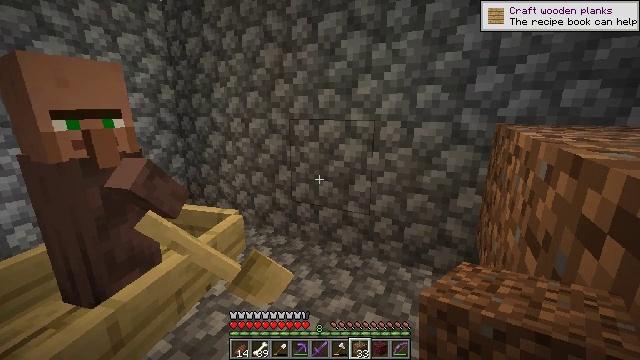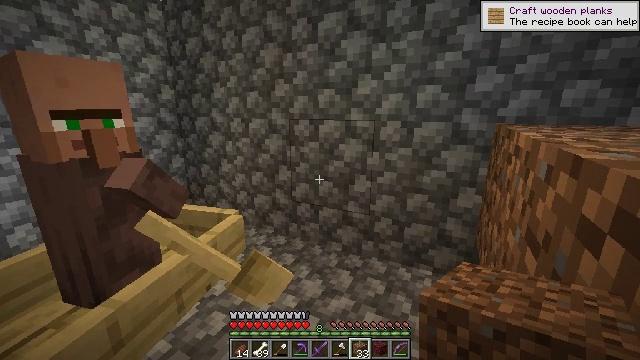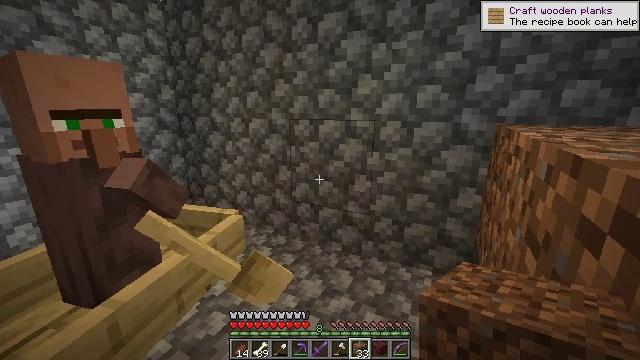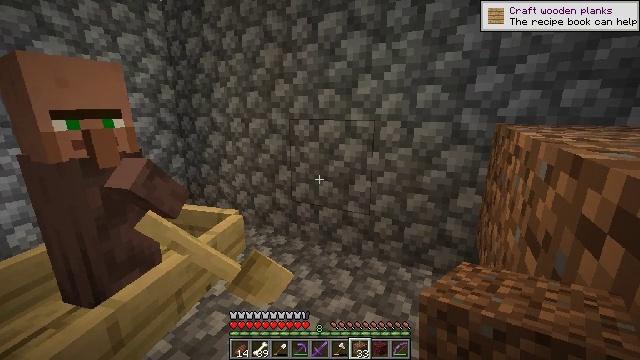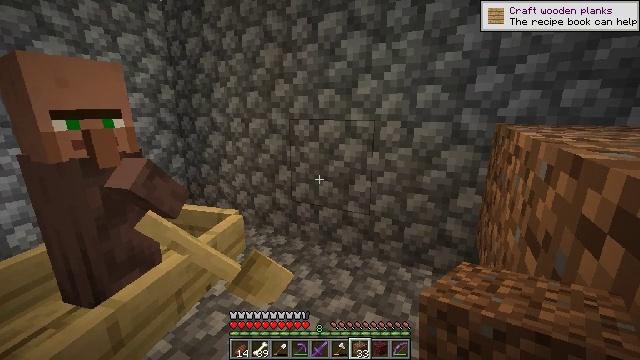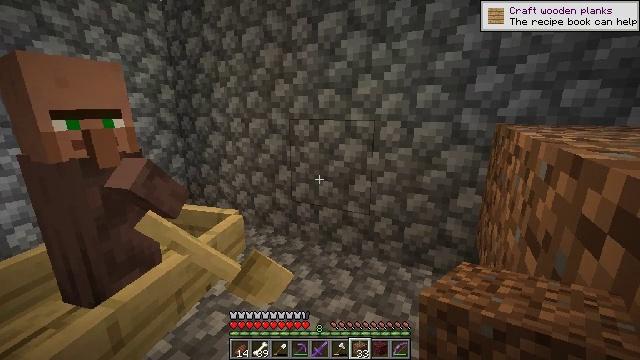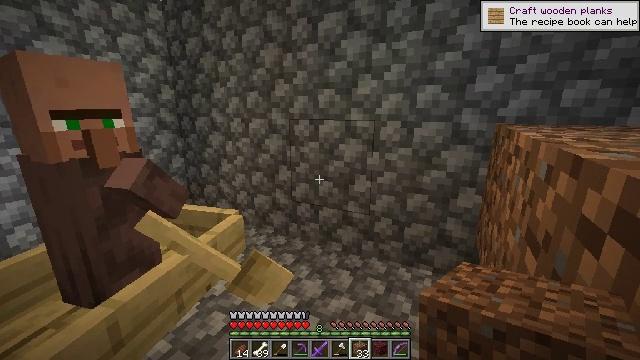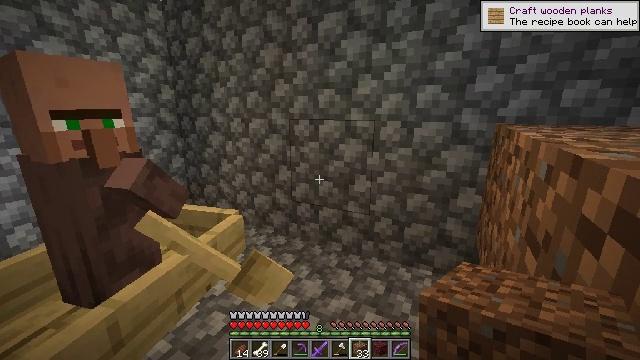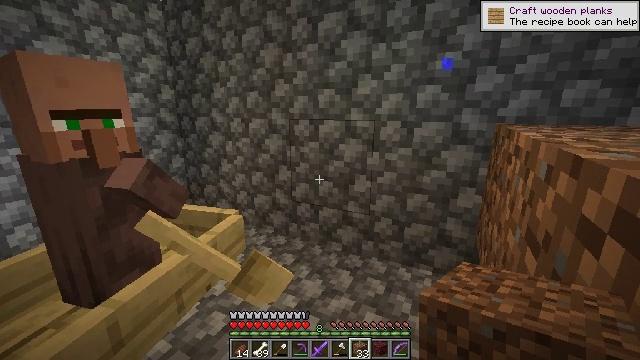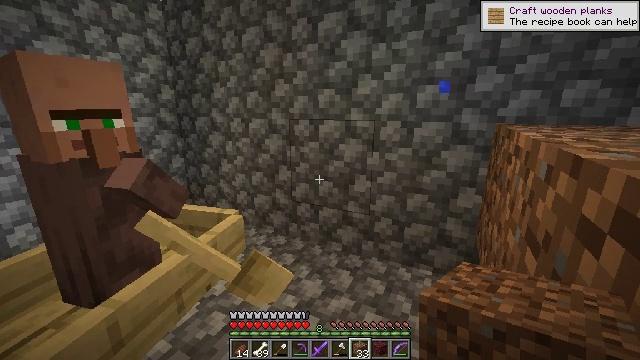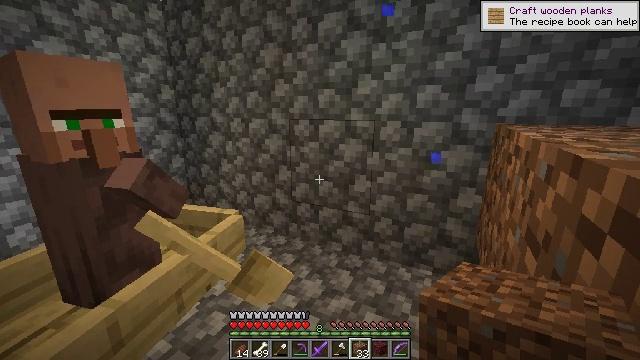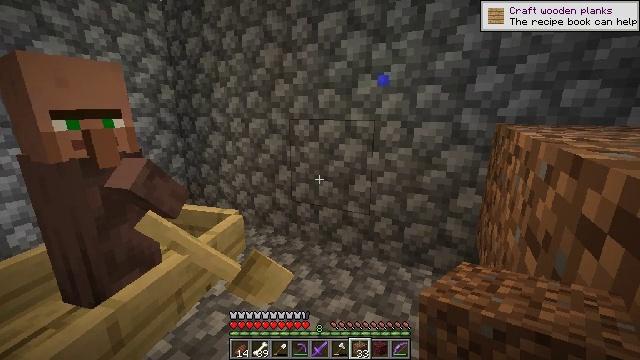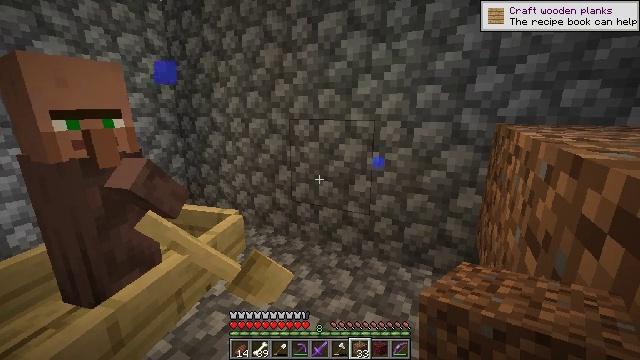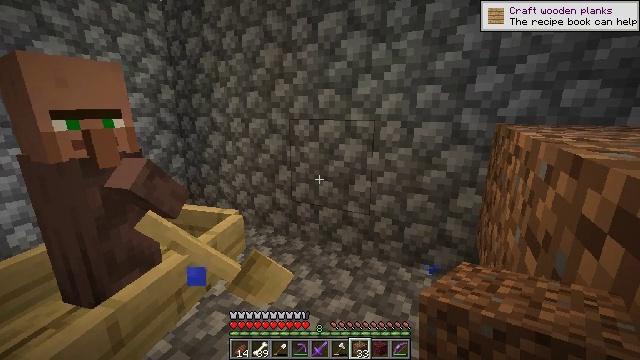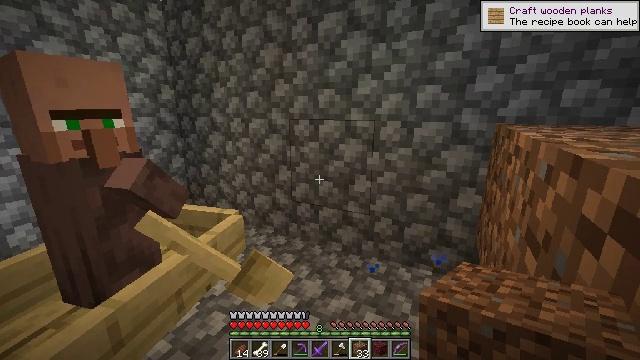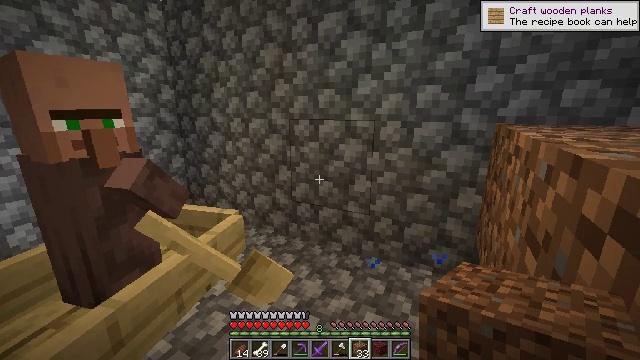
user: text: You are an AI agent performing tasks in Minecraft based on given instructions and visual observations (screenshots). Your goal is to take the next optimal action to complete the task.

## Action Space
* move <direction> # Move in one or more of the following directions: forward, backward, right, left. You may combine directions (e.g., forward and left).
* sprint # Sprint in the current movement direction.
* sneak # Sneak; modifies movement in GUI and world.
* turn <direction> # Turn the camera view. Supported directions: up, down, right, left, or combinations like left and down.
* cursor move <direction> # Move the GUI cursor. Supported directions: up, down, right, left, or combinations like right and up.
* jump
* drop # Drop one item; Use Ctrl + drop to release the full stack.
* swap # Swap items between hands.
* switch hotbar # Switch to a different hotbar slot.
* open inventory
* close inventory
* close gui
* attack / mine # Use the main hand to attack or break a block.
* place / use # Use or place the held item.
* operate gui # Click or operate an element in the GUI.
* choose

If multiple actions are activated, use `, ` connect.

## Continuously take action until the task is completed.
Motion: motion action
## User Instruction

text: Mine cobblestone to craft tools and furnaces.
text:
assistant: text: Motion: no_op
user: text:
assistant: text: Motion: no_op
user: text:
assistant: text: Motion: no_op
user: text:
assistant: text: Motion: no_op
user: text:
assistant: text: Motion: no_op
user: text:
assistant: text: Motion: no_op
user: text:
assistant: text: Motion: no_op
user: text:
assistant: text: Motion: no_op
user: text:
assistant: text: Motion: no_op
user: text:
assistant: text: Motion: no_op
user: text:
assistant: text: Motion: no_op
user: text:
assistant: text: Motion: no_op
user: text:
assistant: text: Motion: no_op
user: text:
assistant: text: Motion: no_op
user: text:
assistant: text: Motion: no_op
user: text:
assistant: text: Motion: no_op
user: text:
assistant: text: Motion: no_op
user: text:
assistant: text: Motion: no_op
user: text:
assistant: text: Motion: no_op
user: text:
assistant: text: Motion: no_op
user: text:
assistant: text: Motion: no_op
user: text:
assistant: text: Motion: no_op
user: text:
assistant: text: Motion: no_op
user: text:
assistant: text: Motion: no_op
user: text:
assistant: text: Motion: no_op
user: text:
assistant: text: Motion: no_op
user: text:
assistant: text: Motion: no_op
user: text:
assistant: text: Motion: no_op
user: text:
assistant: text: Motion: no_op
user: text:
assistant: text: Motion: no_op